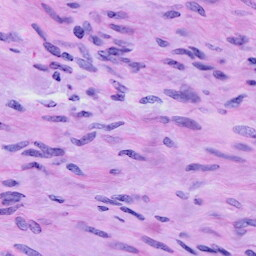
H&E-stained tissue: Cervix